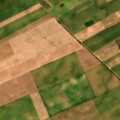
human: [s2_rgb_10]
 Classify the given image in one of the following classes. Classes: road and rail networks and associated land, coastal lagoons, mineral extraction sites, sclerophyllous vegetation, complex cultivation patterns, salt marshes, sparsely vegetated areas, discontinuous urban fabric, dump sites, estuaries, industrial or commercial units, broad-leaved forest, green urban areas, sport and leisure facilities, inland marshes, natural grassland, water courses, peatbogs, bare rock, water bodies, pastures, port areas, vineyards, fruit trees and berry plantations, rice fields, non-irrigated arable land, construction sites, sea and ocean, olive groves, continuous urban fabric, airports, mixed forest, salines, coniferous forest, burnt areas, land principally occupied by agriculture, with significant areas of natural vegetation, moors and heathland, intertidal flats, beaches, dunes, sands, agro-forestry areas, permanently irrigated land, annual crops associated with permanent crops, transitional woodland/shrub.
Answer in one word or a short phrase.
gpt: non-irrigated arable land